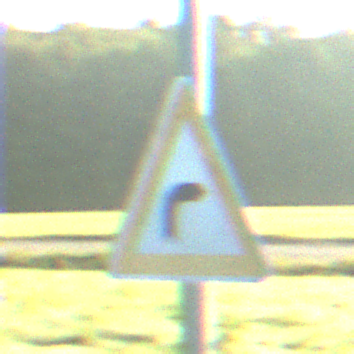
Verkehrszeichen: KurveRechts
Umgebung: Outdoor, Nature
Tageszeit: MorningAfternoon
Wetter: Clear
Licht: Natural
Jahreszeit: NotSpecified
Kontrast: HighContrast